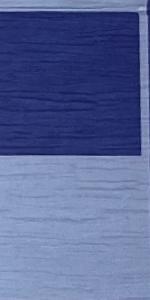
Label: Empty